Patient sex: M
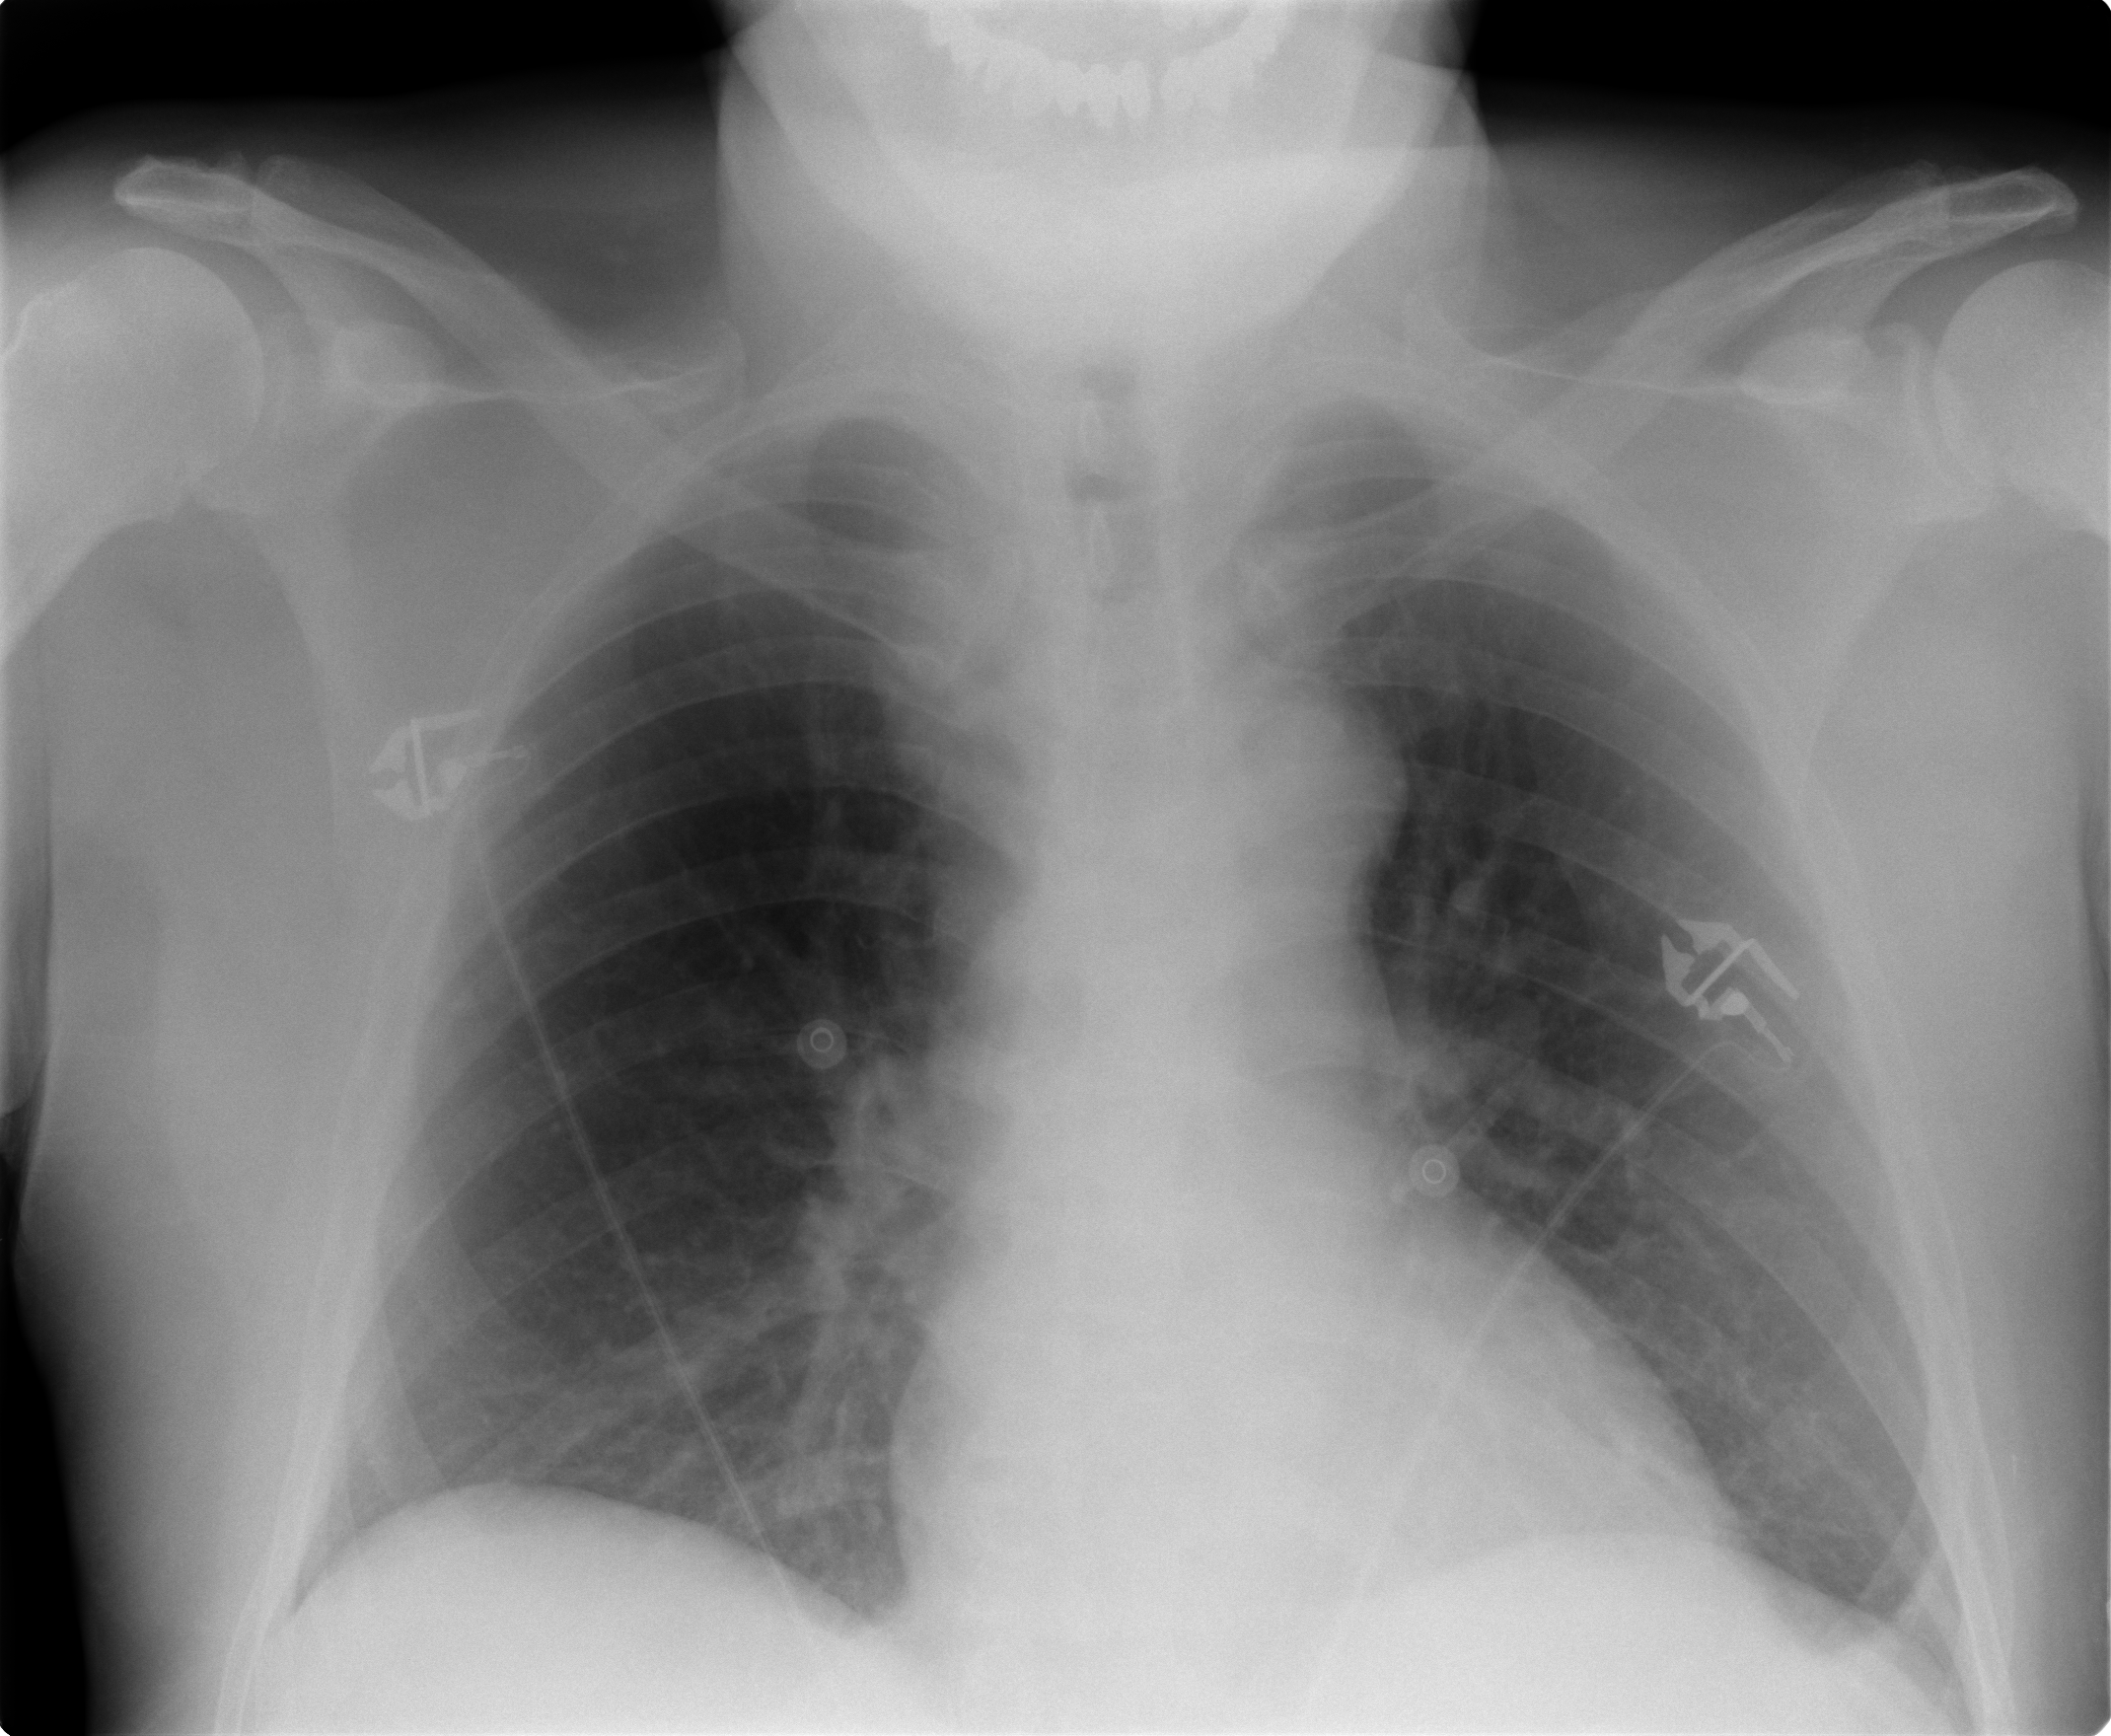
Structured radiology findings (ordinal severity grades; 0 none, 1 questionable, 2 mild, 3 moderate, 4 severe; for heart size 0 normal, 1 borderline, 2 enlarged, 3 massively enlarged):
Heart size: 2
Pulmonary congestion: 2
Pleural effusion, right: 0
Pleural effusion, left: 0
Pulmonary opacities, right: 0
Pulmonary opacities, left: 0
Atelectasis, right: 0
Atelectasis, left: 0